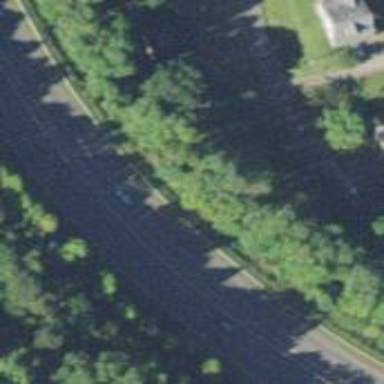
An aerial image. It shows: This image shows trunk highway that functions as expressway.